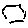
Label: hexagon